Question: I'm tired googling for this error. Please help me.
I found suggestuion to add jtds-1.3.1.jar to class path or edit your web.xml.
Please tell me how can I do that?
I use Idea, Maven, Gwt and want connect to MS SQL 2008 Express.
'''
java.lang.ClassNotFoundException: net.sourceforge.jtds.jdbc.Drive
at java.net.URLClassLoader$1.run(URLClassLoader.java:372)
at java.net.URLClassLoader$1.run(URLClassLoader.java:361)
at java.security.AccessController.doPrivileged(Native Method)
at java.net.URLClassLoader.findClass(URLClassLoader.java:360)
at java.lang.ClassLoader.loadClass(ClassLoader.java:424)
at sun.misc.Launcher$AppClassLoader.loadClass(Launcher.java:308)
at java.lang.ClassLoader.loadClass(ClassLoader.java:357)
at java.lang.Class.forName0(Native Method)
at java.lang.Class.forName(Class.java:260)
'''
........
....
http://maven.apache.org/maven-v4_0_0.xsd">
4.0.0
'''
<groupId>gr1</groupId>
<artifactId>art1</artifactId>
<version>1.0-SNAPSHOT</version>
<packaging>war</packaging>
<name>search</name>
<properties>
<gwt.version>2.7.0</gwt.version>
<project.build.sourceEncoding>UTF-8</project.build.sourceEncoding>
<web.xml.path>src/main/webapp/WEB-INF/web.xml</web.xml.path>
</properties>
<dependencies>
<dependency>
<groupId>junit</groupId>
<artifactId>junit</artifactId>
<version>3.8.1</version>
<scope>test</scope>
</dependency>
<dependency>
<groupId>com.google.gwt</groupId>
<artifactId>gwt-user</artifactId>
<version>${gwt.version}</version>
<scope>provided</scope>
</dependency>
<dependency>
<groupId>com.google.gwt</groupId>
<artifactId>gwt-servlet</artifactId>
<version>${gwt.version}</version>
<scope>runtime</scope>
</dependency>
<dependency>
<groupId>org.ow2.asm</groupId>
<artifactId>asm</artifactId>
<version>5.0.3</version>
</dependency>
<dependency>
<groupId>com.cloudbees.thirdparty</groupId>
<artifactId>vijava</artifactId>
<version>5.5-beta</version>
</dependency>
<dependency>
<groupId>net.sourceforge.jtds</groupId>
<artifactId>jtds</artifactId>
<version>1.3.1</version>
</dependency>
</dependencies>
<build>
<finalName>adsearch</finalName>
</build>
<profiles>
<!-- LOCAL TOMCAT DEPLOY -->
<profile>
<id>Local Tomcat</id>
<build>
<plugins>
<plugin>
<groupId>org.apache.tomcat.maven</groupId>
<artifactId>tomcat7-maven-plugin</artifactId>
<version>2.2</version>
<configuration>
<server>localhost</server>
<url>http://localhost:8080/manager/text</url>
</configuration>
</plugin>
<plugin>
<groupId>org.codehaus.mojo</groupId>
<artifactId>gwt-maven-plugin</artifactId>
<version>${gwt.version}</version>
<executions>
<execution>
<goals>
<goal>compile</goal>
</goals>
</execution>
</executions>
</plugin>
</plugins>
</build>
</profile>
<!-- PRODUCTION TOMCAT DEPLOY -->
<profile>
<id>Production Tomcat</id>
<build>
<plugins>
<plugin>
<groupId>org.apache.tomcat.maven</groupId>
<artifactId>tomcat7-maven-plugin</artifactId>
<version>2.2</version>
</plugin>
<plugin>
<groupId>org.codehaus.mojo</groupId>
<artifactId>gwt-maven-plugin</artifactId>
<version>${gwt.version}</version>
<executions>
<execution>
<goals>
<goal>compile</goal>
</goals>
</execution>
</executions>
</plugin>
</plugins>
</build>
</profile>
</profiles>
'''

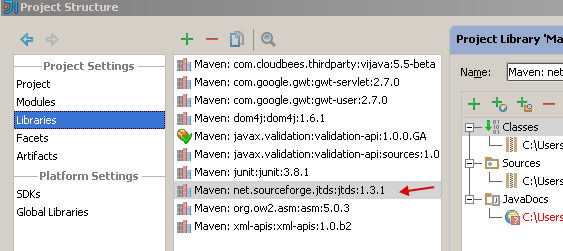
Answer: Check that you are specifying 'net.sourceforge.jtds.jdbc.Driver' and not 'net.sourceforge.jtds.jdbc.Drive' when you do 'Class.forName(...)'